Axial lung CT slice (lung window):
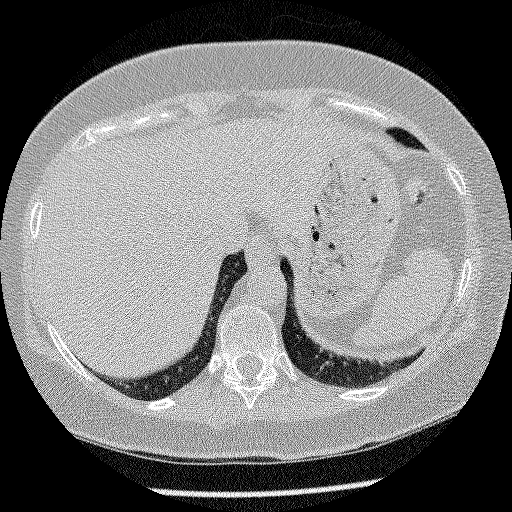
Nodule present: no